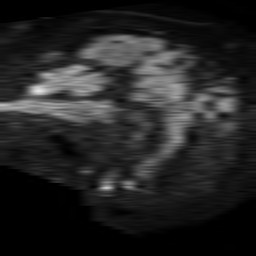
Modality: TRACE
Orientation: sagittal
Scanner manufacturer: philips
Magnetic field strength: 1.5 T
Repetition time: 4.6 s
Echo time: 0.08631 s